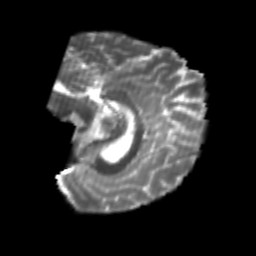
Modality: T2w
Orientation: sagittal
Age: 22
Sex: male
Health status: healthy
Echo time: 0.074 s